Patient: sex M, age 52
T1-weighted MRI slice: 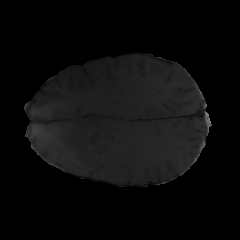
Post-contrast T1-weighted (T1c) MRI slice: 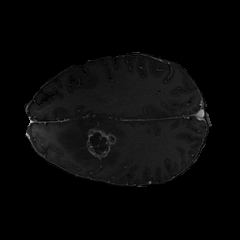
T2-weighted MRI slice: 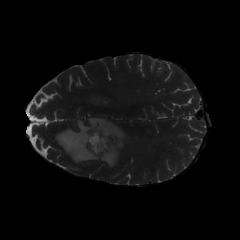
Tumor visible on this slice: yes
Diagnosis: Glioblastoma, IDH-wildtype
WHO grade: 4